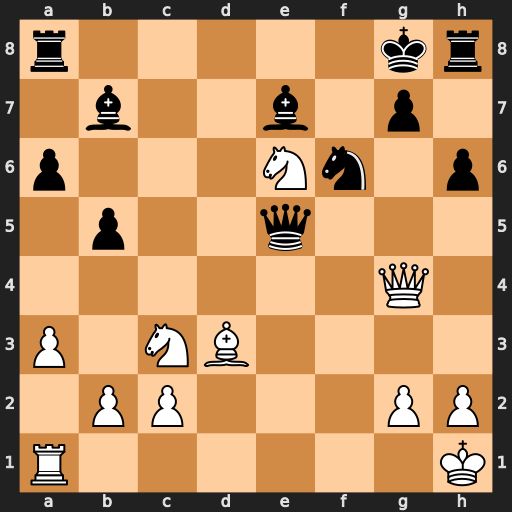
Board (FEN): r5kr/1b2b1p1/p3Nn1p/1p2q3/6Q1/P1NB4/1PP3PP/R6K
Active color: w
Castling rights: -
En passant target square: -
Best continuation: Qxg7#